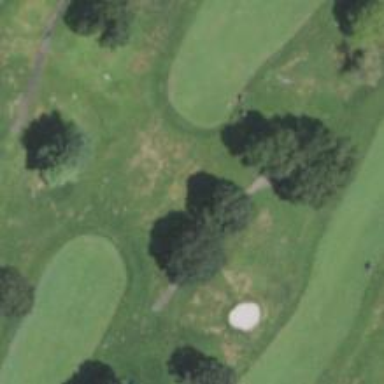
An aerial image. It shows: Service road designated as golf cart path.